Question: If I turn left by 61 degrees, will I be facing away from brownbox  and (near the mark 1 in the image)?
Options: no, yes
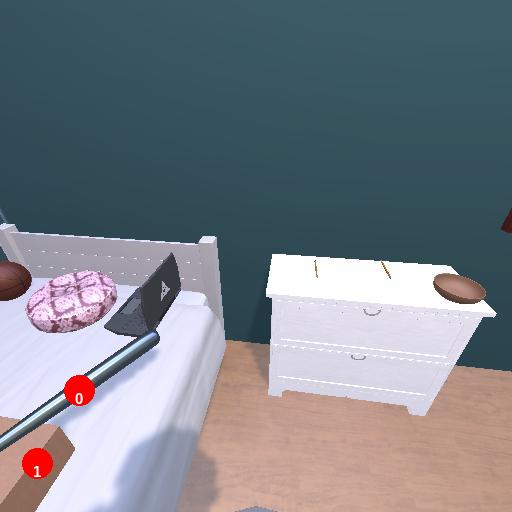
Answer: no